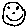
Label: smiley face